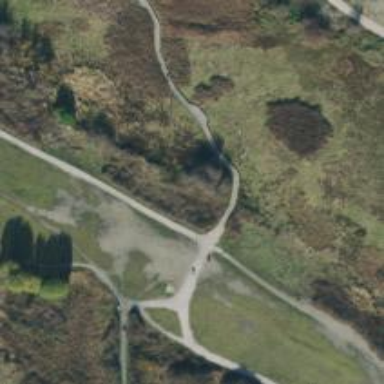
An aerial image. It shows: Footway bridge.